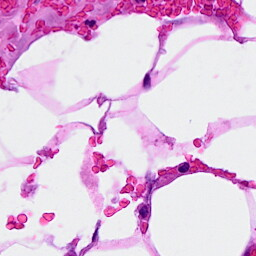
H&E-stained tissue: Breast